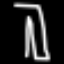
Label: pants